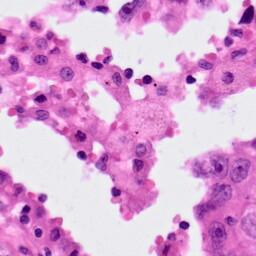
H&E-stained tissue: Lung